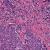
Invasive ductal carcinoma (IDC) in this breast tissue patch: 1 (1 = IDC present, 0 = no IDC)